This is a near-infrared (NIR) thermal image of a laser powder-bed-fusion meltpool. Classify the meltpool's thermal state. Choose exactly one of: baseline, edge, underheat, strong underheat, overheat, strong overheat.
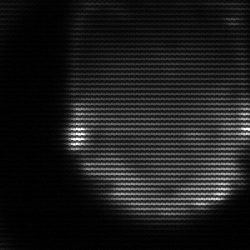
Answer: edge